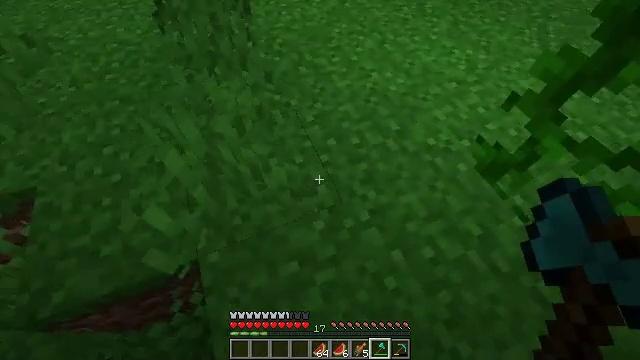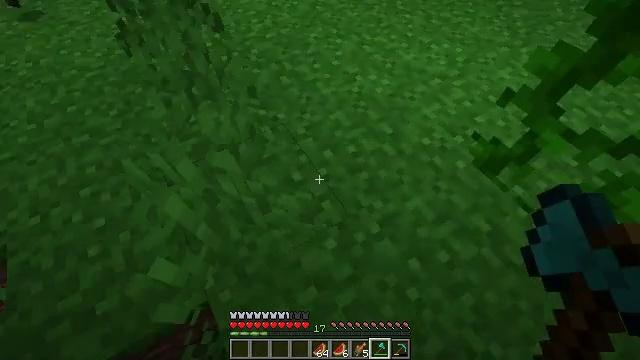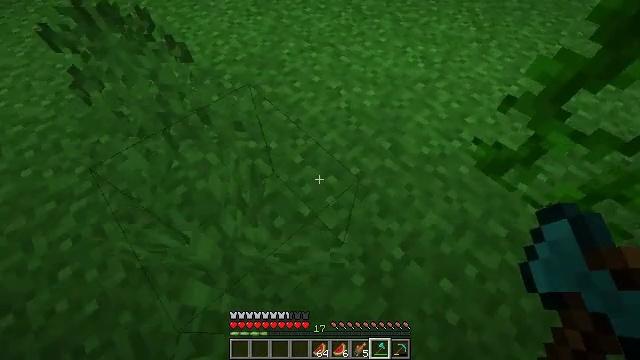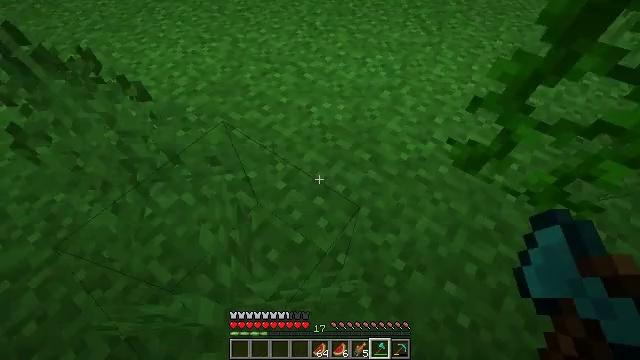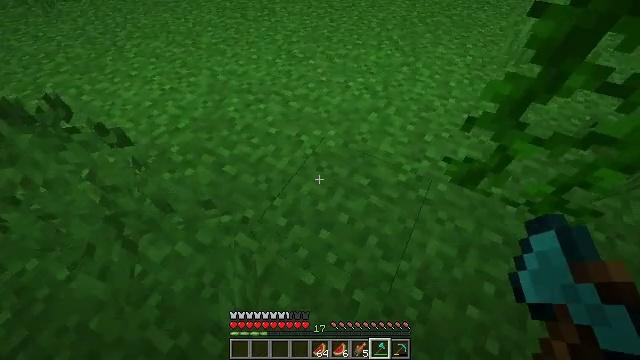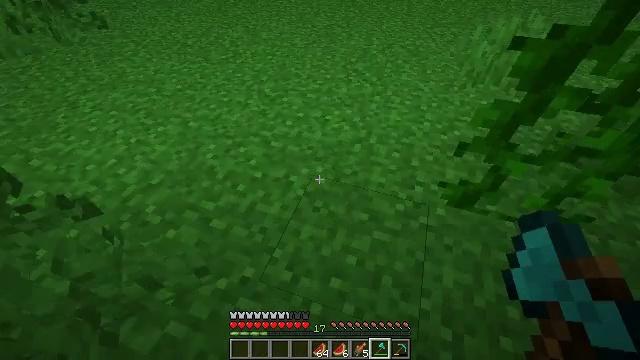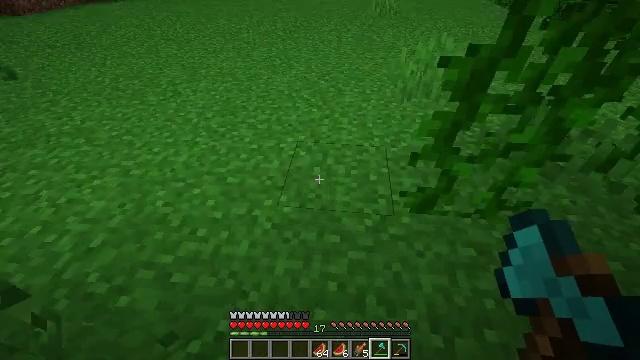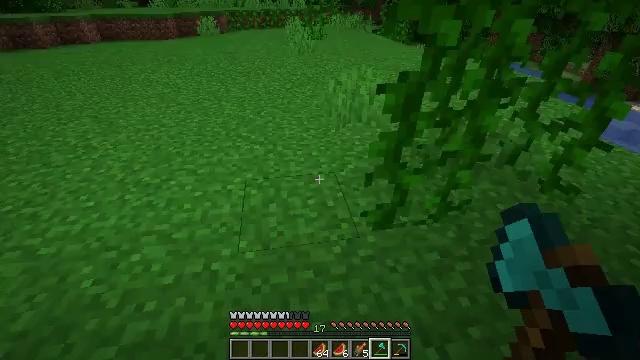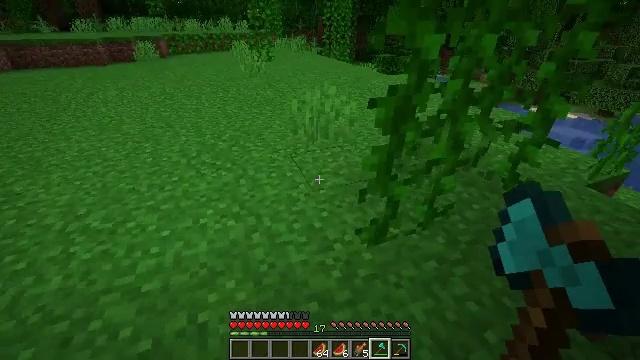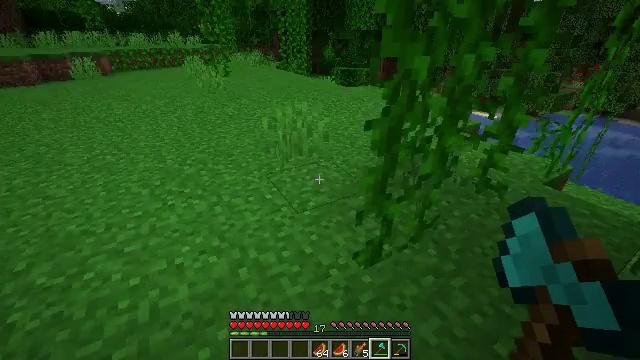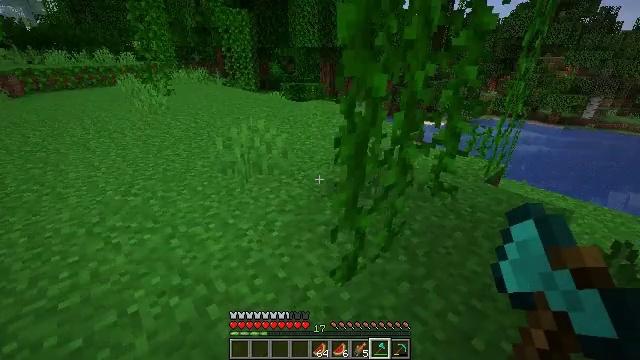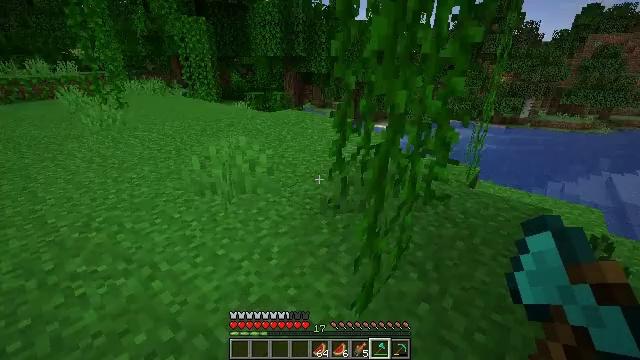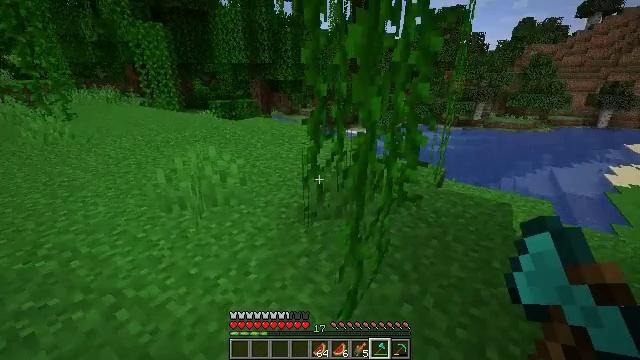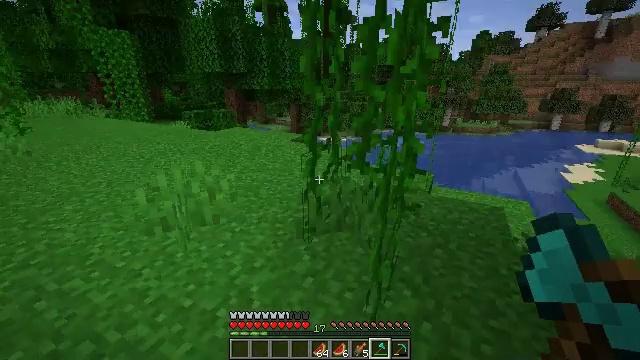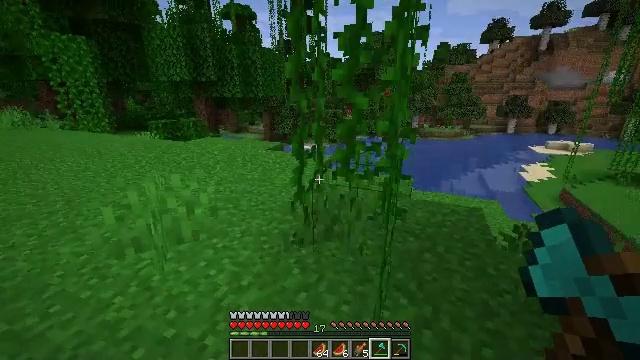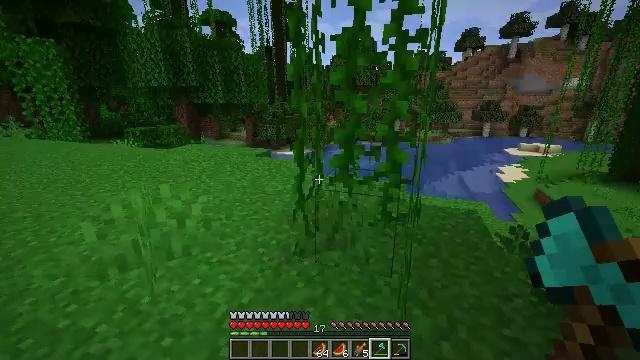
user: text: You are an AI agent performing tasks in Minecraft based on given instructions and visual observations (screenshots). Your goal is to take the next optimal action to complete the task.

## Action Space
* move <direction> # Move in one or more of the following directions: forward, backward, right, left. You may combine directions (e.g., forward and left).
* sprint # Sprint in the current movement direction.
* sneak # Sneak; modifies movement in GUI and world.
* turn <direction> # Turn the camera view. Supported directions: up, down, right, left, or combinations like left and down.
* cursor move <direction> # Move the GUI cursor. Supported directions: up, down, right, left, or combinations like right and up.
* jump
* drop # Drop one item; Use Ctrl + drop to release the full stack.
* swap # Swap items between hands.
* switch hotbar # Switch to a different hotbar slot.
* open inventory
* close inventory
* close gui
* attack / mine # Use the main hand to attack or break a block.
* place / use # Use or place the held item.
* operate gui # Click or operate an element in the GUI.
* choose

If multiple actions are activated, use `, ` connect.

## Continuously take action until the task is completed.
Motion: motion action
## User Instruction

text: Clear the jungle leaves to make way.
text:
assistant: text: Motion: move forward and move left, turn right
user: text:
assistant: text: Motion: move forward and move left, turn right
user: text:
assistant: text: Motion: move forward and move left, turn right and up
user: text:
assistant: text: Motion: move forward and move left, turn right and up
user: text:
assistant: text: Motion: move forward and move left, turn right and up
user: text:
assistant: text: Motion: move forward and move left, turn right and up
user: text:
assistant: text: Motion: move forward and move left, turn right and up
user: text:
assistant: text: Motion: move forward and move left, turn right and up
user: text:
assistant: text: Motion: move forward and move left, turn right and up
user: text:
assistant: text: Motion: move forward and move left, turn right and up
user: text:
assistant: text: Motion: move forward and move left, turn right and up
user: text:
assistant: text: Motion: move forward and move left, turn right and up
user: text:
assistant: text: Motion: move forward and move left, turn right and up
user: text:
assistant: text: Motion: move forward and move left, turn right and up
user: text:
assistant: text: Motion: move forward and move left, turn right and up
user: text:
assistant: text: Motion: move forward and move left, turn right and up
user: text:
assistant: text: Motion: move forward and move left, turn right and up
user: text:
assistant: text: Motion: move forward, turn right and up
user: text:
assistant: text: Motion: turn right and up
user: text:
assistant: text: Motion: turn right and up
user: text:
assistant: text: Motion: turn right and up
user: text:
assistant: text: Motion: turn right and up
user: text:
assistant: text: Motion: turn right and up
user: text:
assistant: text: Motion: turn right and up
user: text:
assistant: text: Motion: move forward, turn right and up
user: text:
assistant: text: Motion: move forward, turn right and up
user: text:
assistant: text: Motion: turn left and up
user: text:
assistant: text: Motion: no_op
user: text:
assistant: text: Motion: no_op
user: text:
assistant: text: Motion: no_op